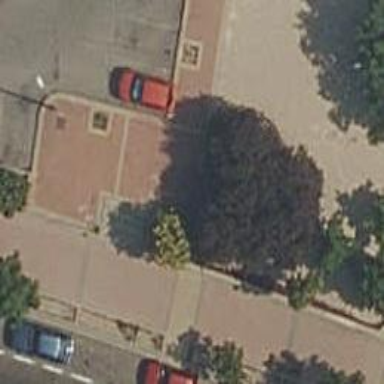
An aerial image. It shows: Footway made of paving stones.